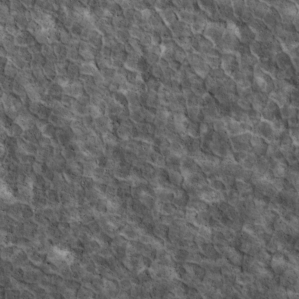
Label: non_frost